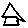
Label: house